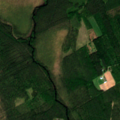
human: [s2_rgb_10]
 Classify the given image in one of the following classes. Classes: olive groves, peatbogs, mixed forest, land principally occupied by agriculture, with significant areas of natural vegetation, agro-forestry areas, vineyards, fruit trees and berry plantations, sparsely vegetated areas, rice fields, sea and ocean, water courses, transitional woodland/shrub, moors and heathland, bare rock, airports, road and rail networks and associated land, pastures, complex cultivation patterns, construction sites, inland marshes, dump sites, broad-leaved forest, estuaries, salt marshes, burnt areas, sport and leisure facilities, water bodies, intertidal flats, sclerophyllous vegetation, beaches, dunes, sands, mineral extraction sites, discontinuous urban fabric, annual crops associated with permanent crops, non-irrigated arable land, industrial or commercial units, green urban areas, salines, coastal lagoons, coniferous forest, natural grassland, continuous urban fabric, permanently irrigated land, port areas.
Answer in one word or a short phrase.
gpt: coniferous forest, mixed forest, transitional woodland/shrub, peatbogs